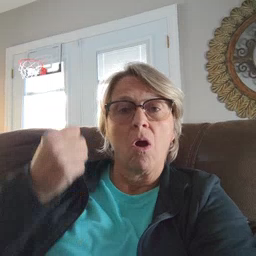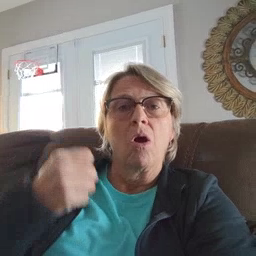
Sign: car